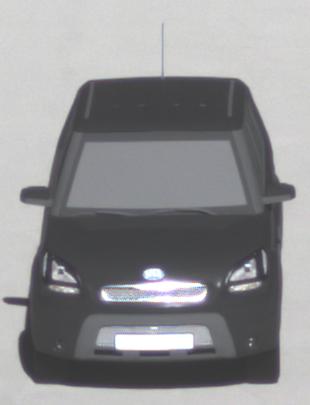
Make: KIA
Model: Soul 1.6
Detailed model: Soul (AM)
Model produced from: 2009/02
Model produced until: 2009/11
Doors: 5
Color: black
Road condition: dry road
Daytime: morning or afternoon
Contrast: high contrast